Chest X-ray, PA view. Patient: 37 years old, sex M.
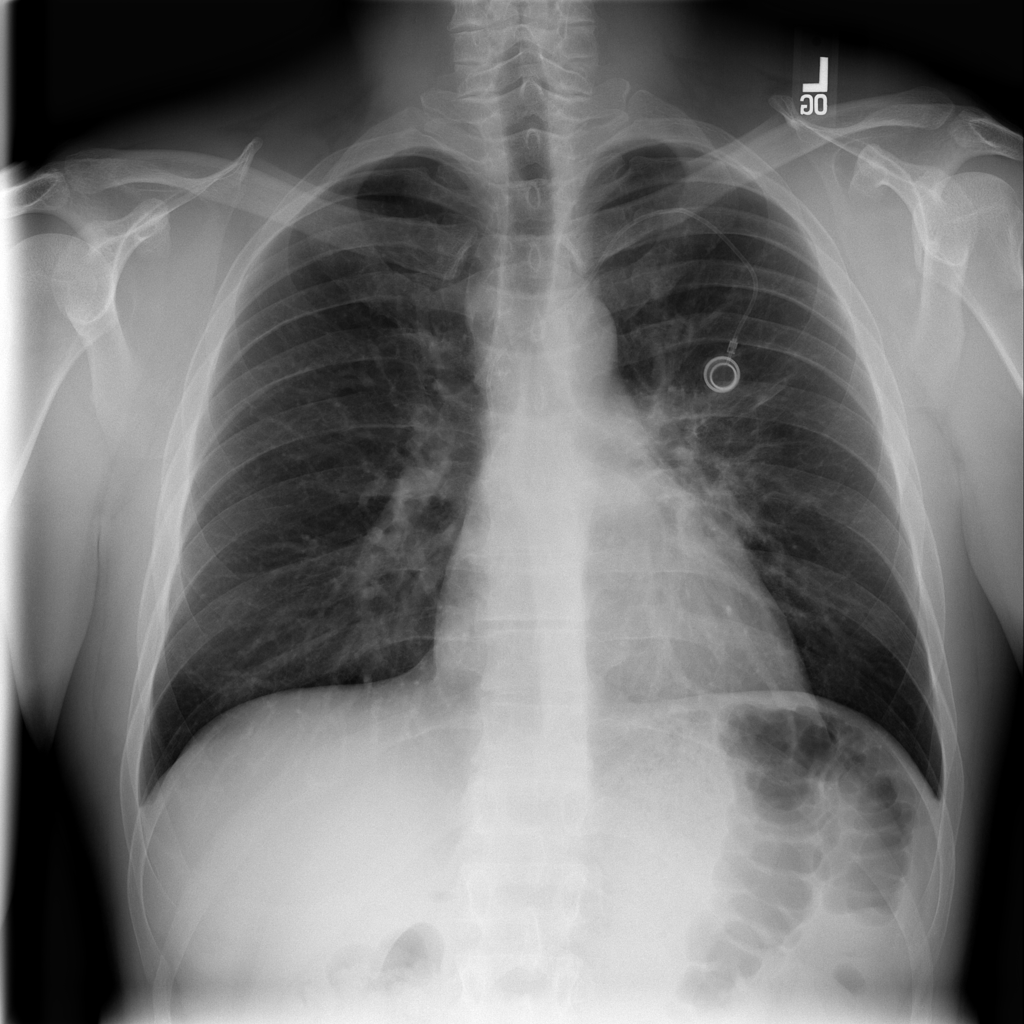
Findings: Infiltration